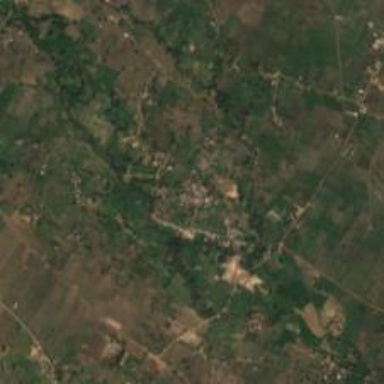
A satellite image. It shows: Village area.